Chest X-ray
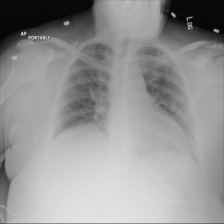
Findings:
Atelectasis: negative
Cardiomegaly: negative
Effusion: negative
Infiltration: negative
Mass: negative
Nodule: positive
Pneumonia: negative
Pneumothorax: negative
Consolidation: negative
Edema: negative
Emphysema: negative
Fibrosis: negative
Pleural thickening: negative
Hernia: negative